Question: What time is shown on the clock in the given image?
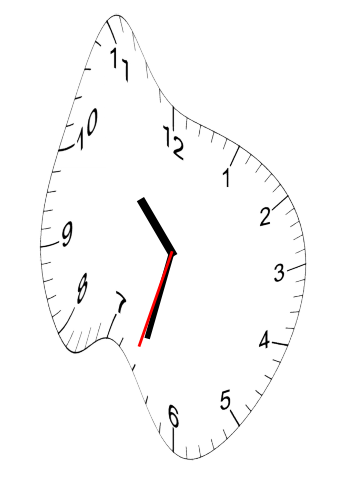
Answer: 10:32:33